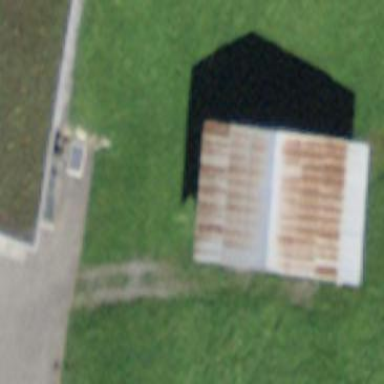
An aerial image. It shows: Rural barn.